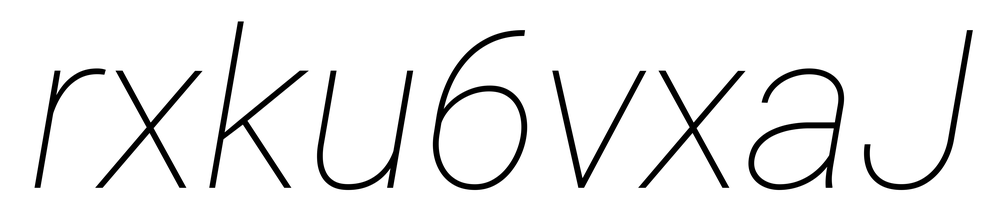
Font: Roboto-Italic_Thin_Italic